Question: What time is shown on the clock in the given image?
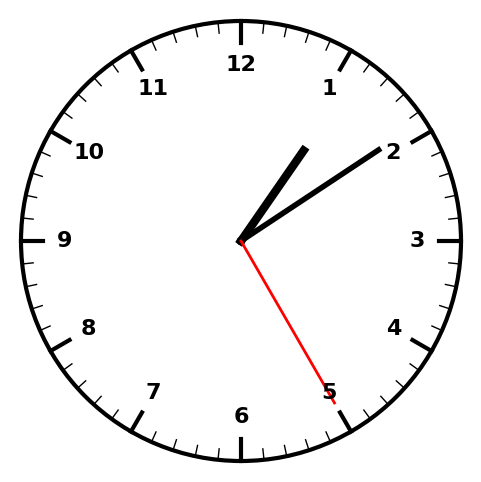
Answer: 01:09:25